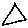
Label: triangle